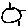
Label: sun